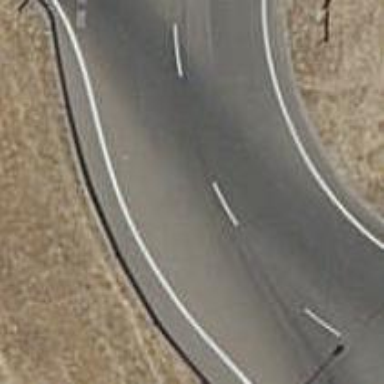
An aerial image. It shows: Tertiary road with asphalt surface leading to roundabout.